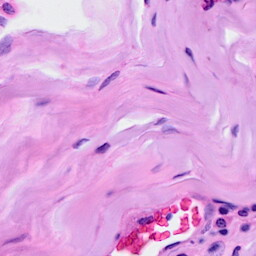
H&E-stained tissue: Breast